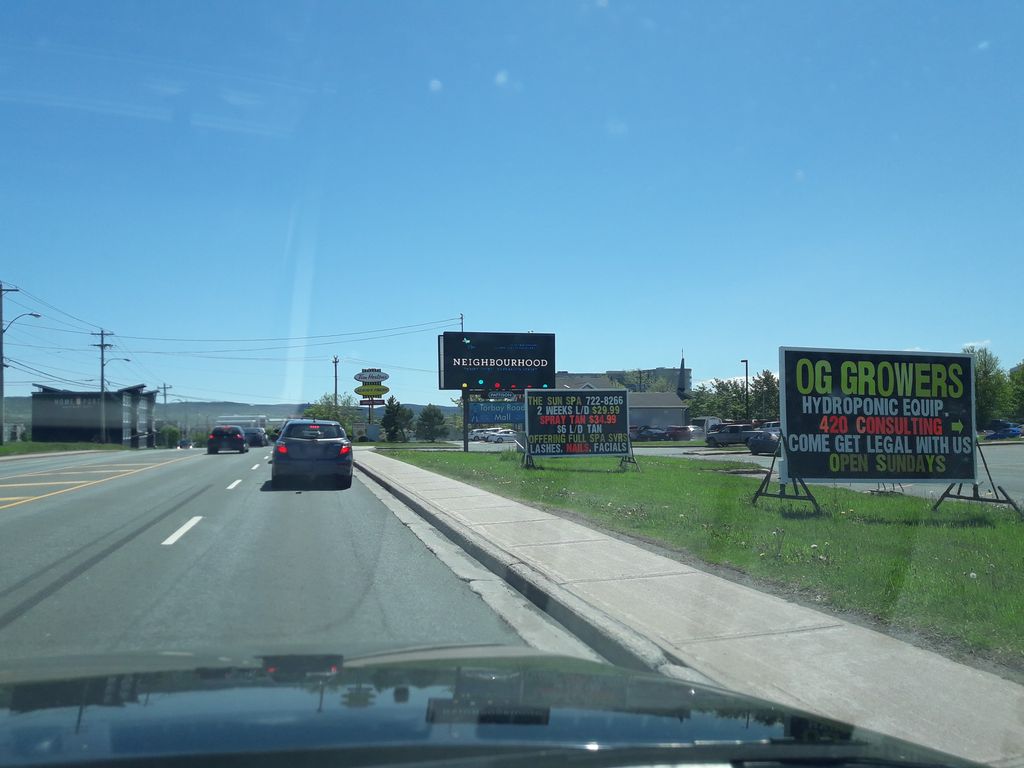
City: st_johns